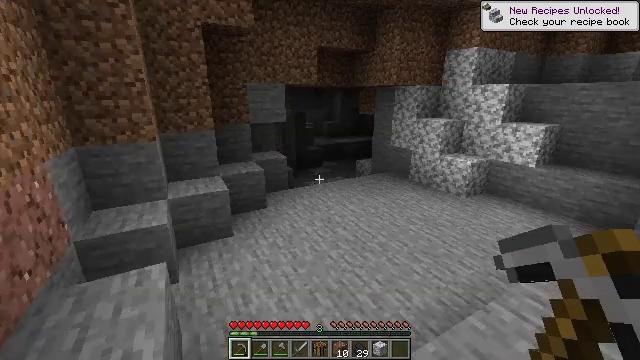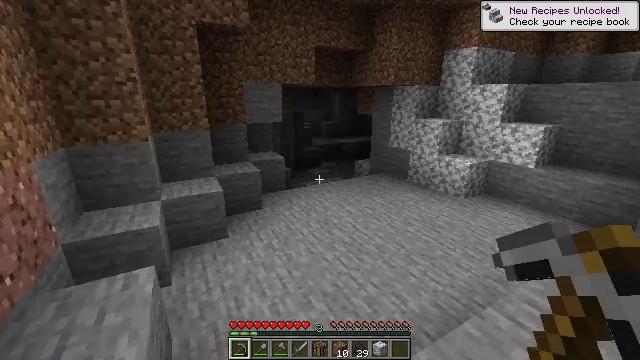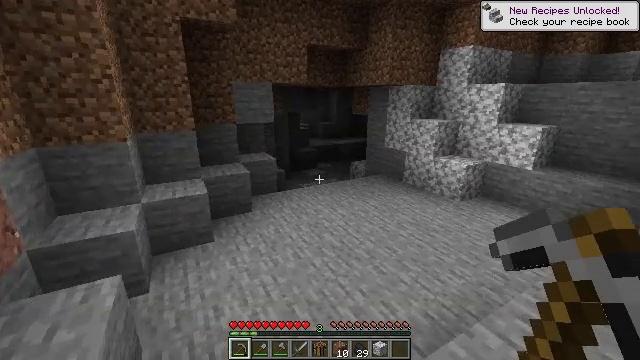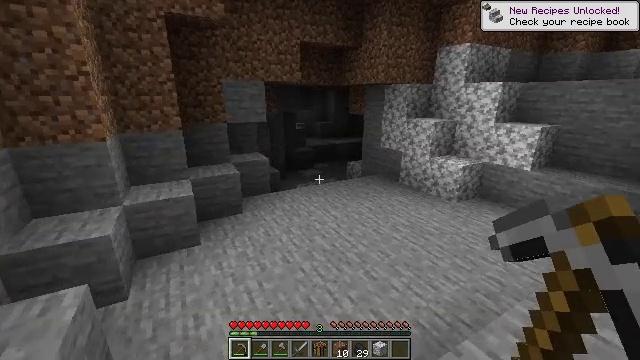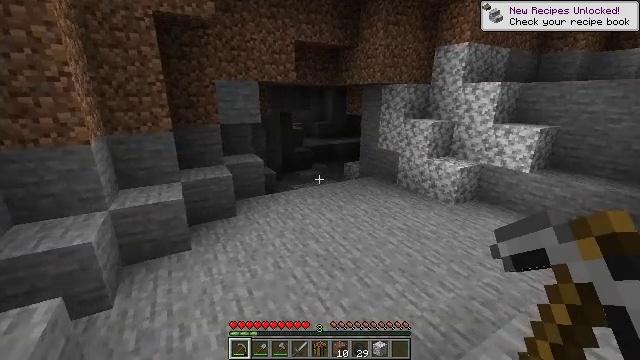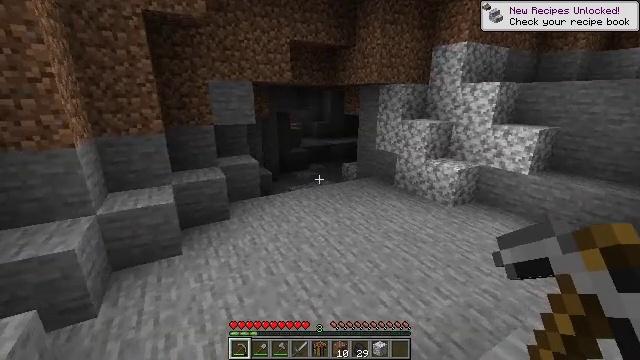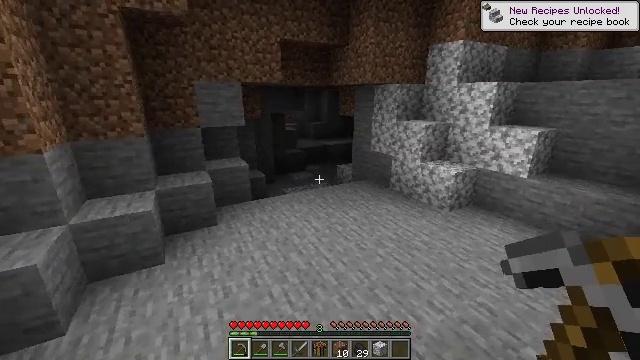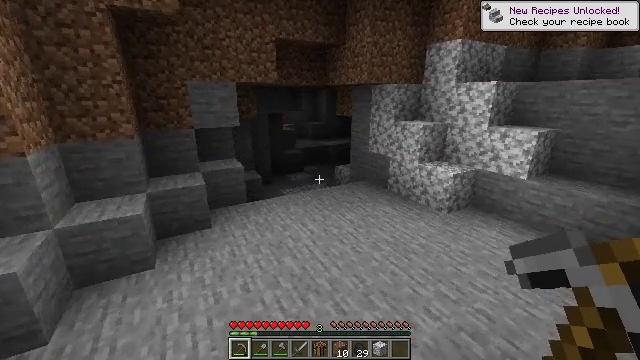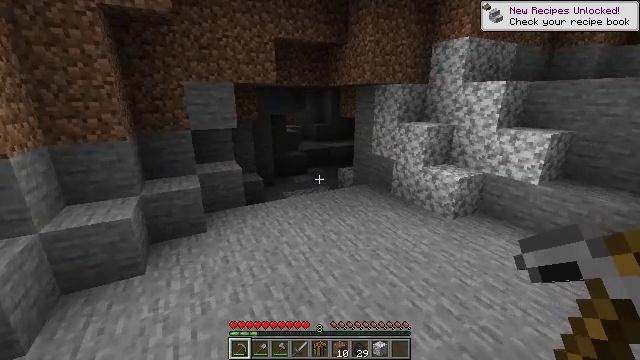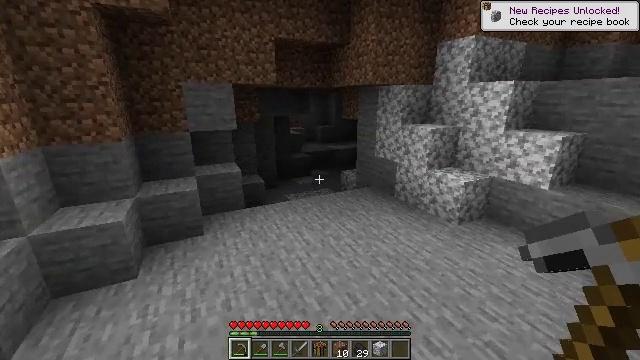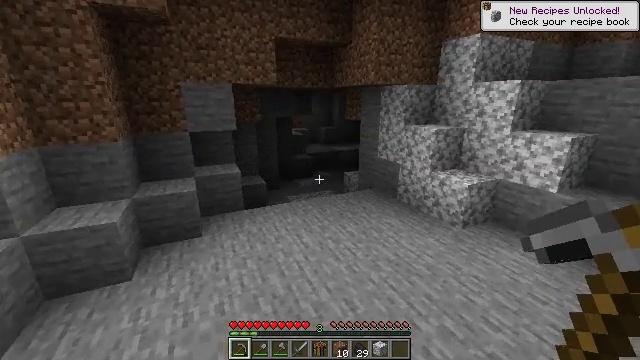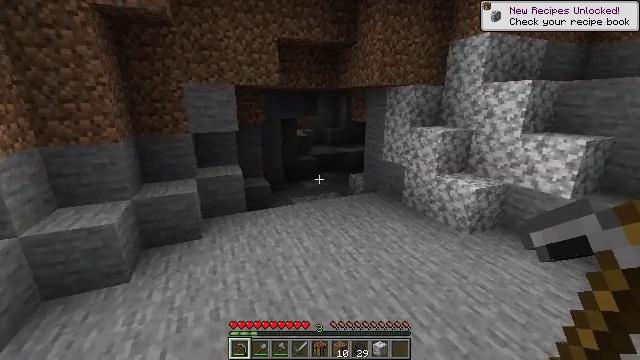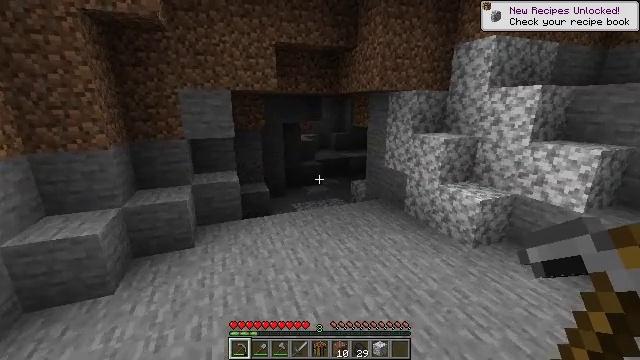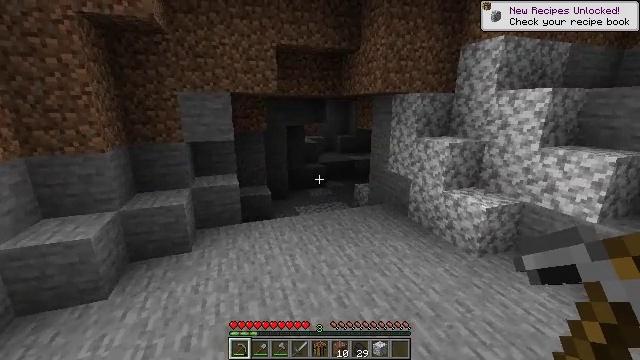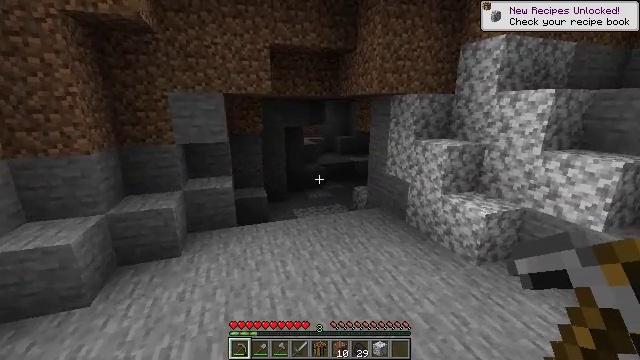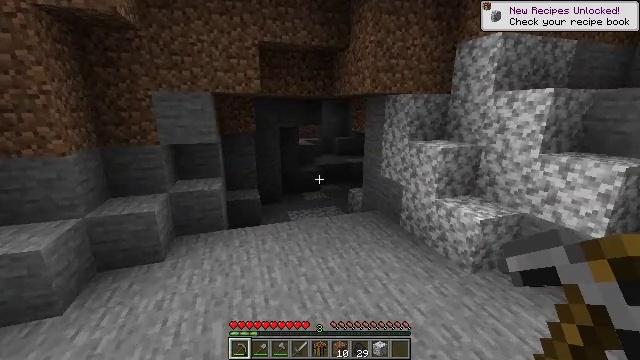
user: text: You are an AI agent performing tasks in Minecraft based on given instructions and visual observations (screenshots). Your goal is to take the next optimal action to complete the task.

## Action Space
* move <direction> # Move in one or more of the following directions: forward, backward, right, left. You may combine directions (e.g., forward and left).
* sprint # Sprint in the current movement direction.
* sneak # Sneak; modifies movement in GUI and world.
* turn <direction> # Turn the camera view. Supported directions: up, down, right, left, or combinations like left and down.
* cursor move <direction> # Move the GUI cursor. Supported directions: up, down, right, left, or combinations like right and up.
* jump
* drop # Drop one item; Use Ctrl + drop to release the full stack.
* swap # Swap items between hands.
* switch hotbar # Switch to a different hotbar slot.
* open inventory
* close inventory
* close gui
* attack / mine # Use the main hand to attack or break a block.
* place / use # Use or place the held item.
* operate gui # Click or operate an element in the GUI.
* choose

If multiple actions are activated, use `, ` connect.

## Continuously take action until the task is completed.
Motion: motion action
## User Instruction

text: Break the hay block to collect it.
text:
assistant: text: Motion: move forward and move right
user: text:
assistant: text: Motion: move forward and move right
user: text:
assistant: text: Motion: move forward and move right
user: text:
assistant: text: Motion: move forward and move right
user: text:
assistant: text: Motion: move forward and move right
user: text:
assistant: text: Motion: move forward and move right
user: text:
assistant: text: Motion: move forward and move right
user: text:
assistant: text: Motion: move forward and move right, turn left
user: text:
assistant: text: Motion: move forward and move right, turn left
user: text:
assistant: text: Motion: move forward and move right, turn left
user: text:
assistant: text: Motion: move forward and move right, turn left
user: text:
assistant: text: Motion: move forward and move right, turn left
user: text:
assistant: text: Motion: move forward and move right, turn left
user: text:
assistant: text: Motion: move forward and move right
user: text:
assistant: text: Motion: move forward and move right
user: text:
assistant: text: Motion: move forward and move right
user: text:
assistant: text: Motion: move forward and move right
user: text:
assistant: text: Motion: move forward and move right
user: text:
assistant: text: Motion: move forward
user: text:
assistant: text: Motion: move forward
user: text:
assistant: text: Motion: move forward, turn left
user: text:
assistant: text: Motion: move forward, turn left and down
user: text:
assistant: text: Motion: move forward, turn left and down
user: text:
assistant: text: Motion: move forward, turn left and down
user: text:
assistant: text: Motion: move forward
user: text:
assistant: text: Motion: move forward
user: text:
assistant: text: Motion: move forward
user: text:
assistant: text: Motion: move forward
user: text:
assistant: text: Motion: move forward
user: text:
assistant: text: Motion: move forward